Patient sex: M
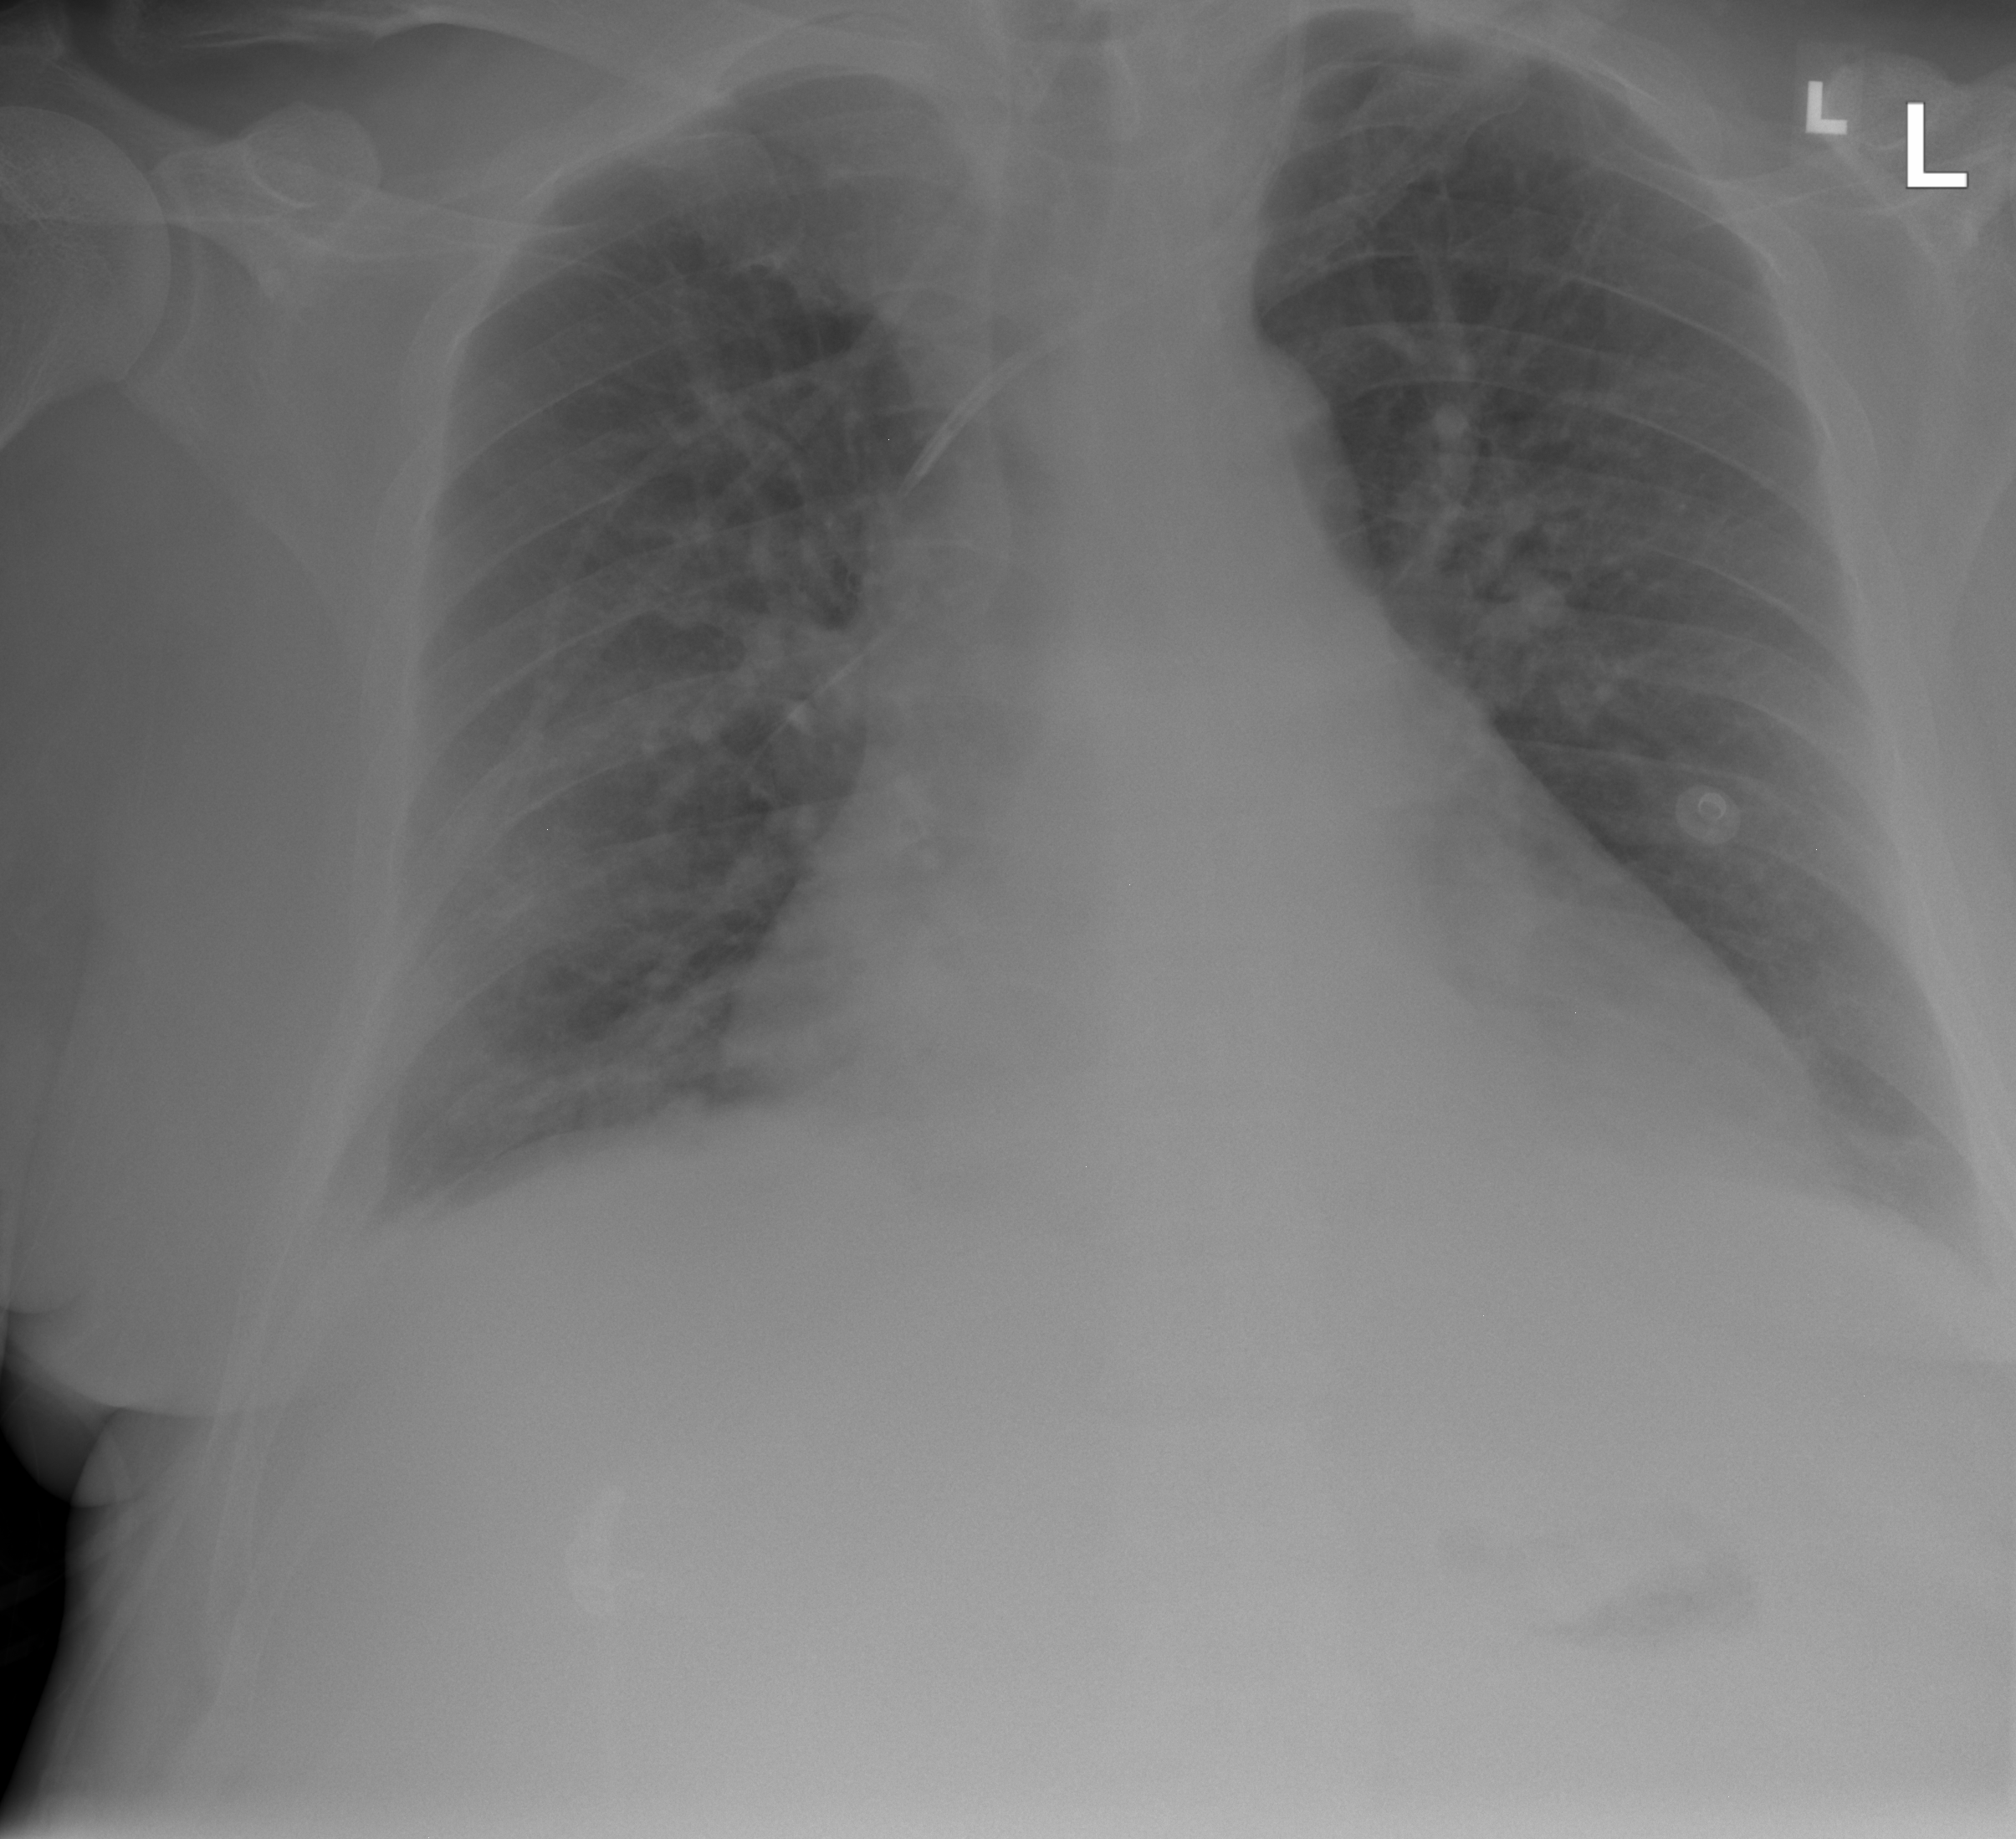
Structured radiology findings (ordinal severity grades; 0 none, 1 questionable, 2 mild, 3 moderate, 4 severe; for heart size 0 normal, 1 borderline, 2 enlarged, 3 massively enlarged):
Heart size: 2
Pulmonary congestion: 2
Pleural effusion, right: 2
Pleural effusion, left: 0
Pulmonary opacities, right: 0
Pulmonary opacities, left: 0
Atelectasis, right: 2
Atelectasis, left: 0